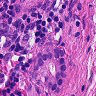
Metastatic tissue present: yes